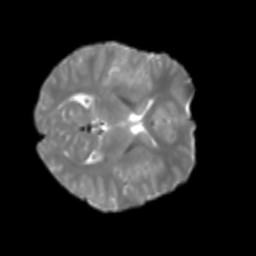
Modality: T2w
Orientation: axial
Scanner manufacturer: siemens
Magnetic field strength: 3 T
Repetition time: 4 s
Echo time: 0.0594 s